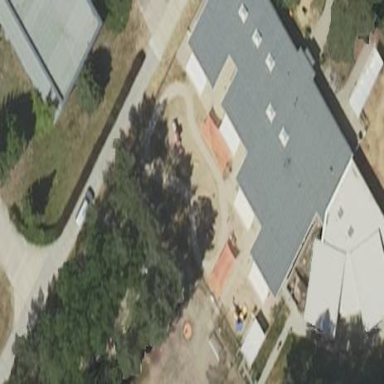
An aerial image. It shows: Kindergarten surrounded by metal fence.